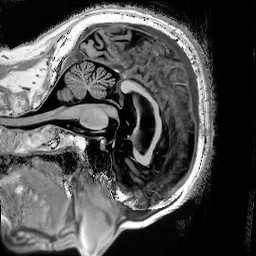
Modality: T1w
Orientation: sagittal
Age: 58
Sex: male
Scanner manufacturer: siemens
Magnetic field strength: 3 T
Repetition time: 5 s
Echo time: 0.00298 s